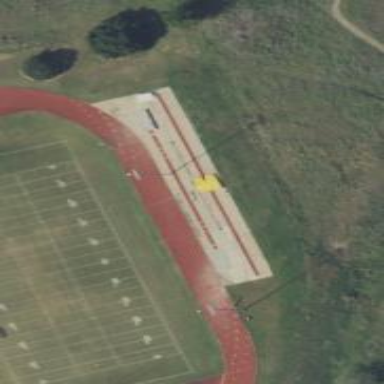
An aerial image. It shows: Athletics track located on leisure land.